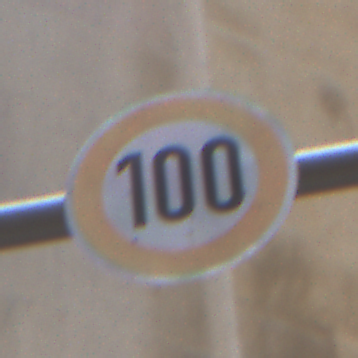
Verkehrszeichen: Geschwindigkeit100
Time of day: Midday
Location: Outdoor (Urban)
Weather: Overcast
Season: NotSpecified
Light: Natural